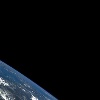
Label: space